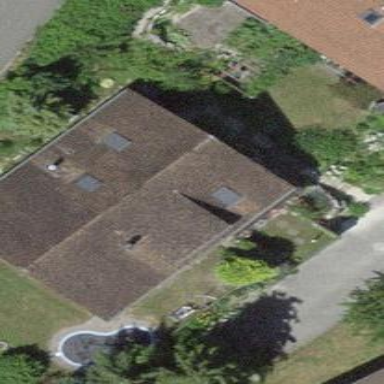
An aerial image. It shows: Building with tiled roof.